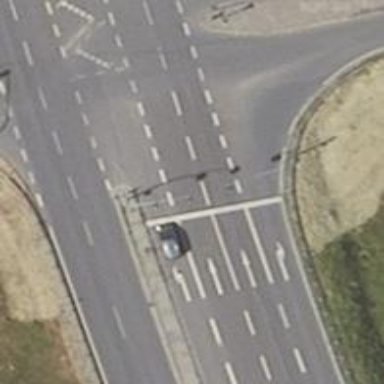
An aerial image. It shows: Road with traffic signals.